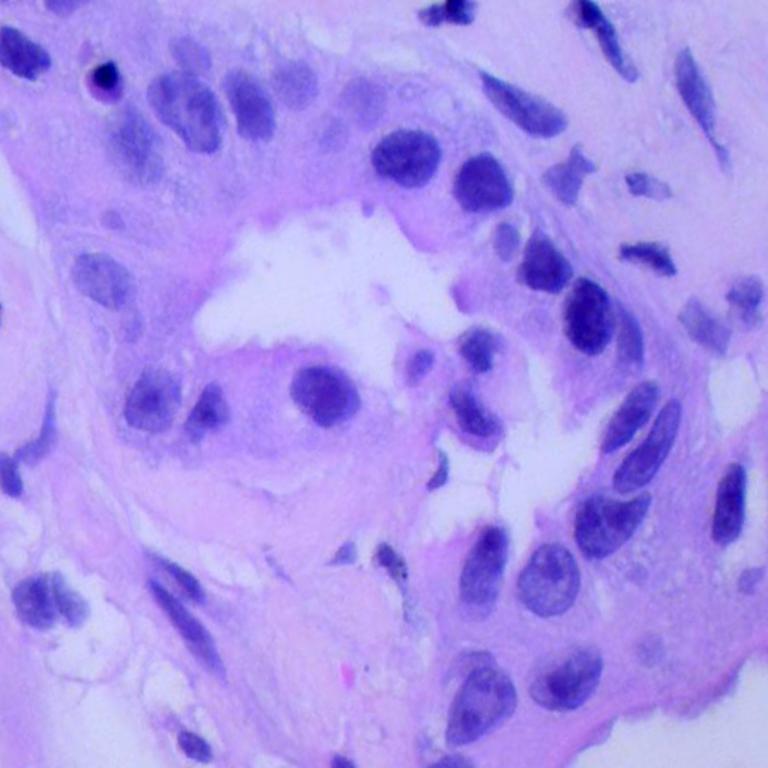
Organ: lung
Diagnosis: adenocarcinomas